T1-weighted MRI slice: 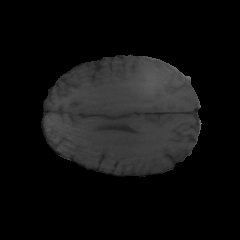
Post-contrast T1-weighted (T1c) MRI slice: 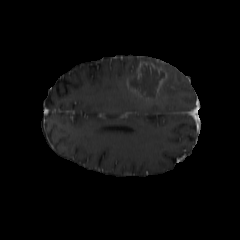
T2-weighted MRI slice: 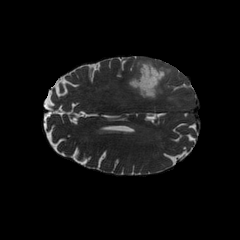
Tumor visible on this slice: yes